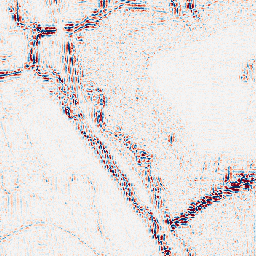
Category: wavelet
Decomposition family: wavelet_reverse_biorthogonal
Decomposition parameters: wavelet: rbio4.4
level: 2
Upsampling method: fft_zeropad
Upsampling parameters: scale: 4
Upsampling scale: 4